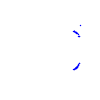
Particle: kaon